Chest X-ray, AP view. Patient: 28 years old, sex F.
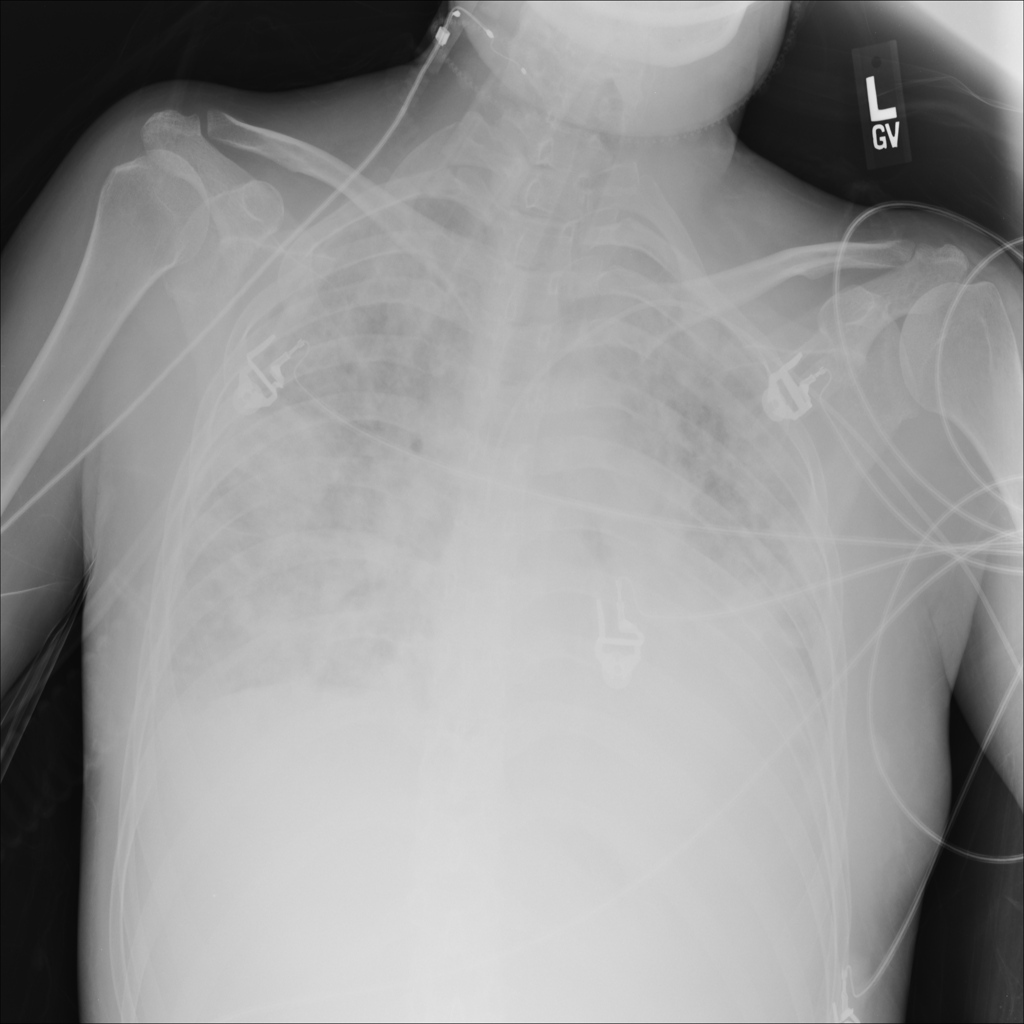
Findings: Edema, Infiltration, Pneumonia